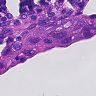
Metastatic tissue present: yes